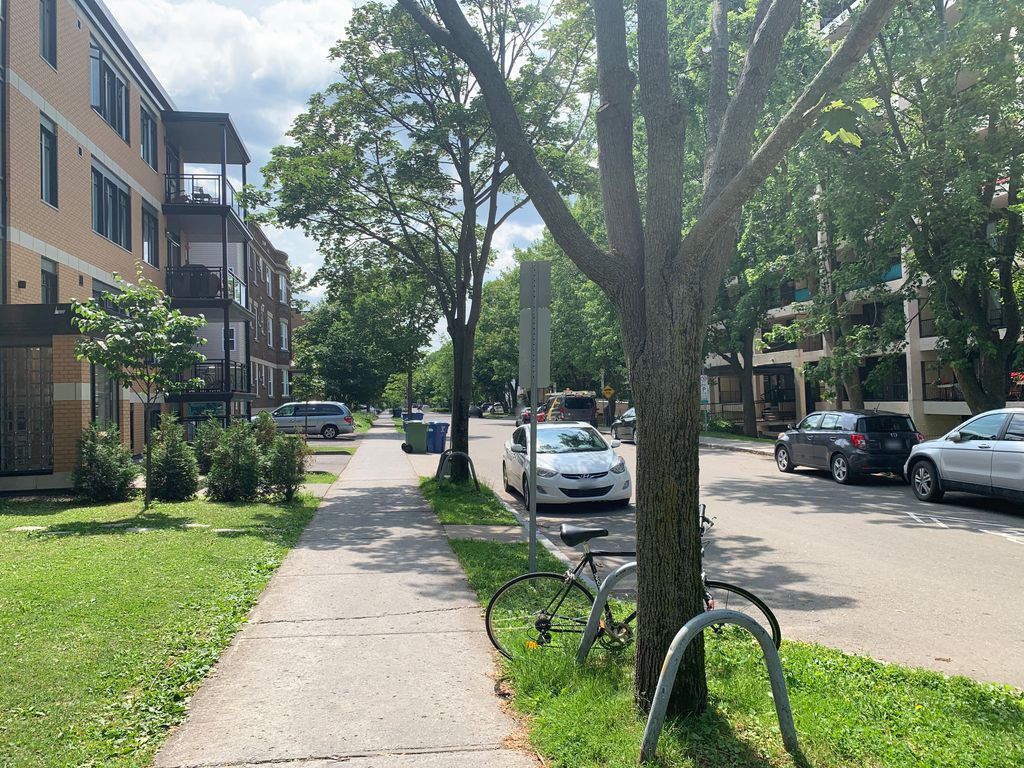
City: quebec_city